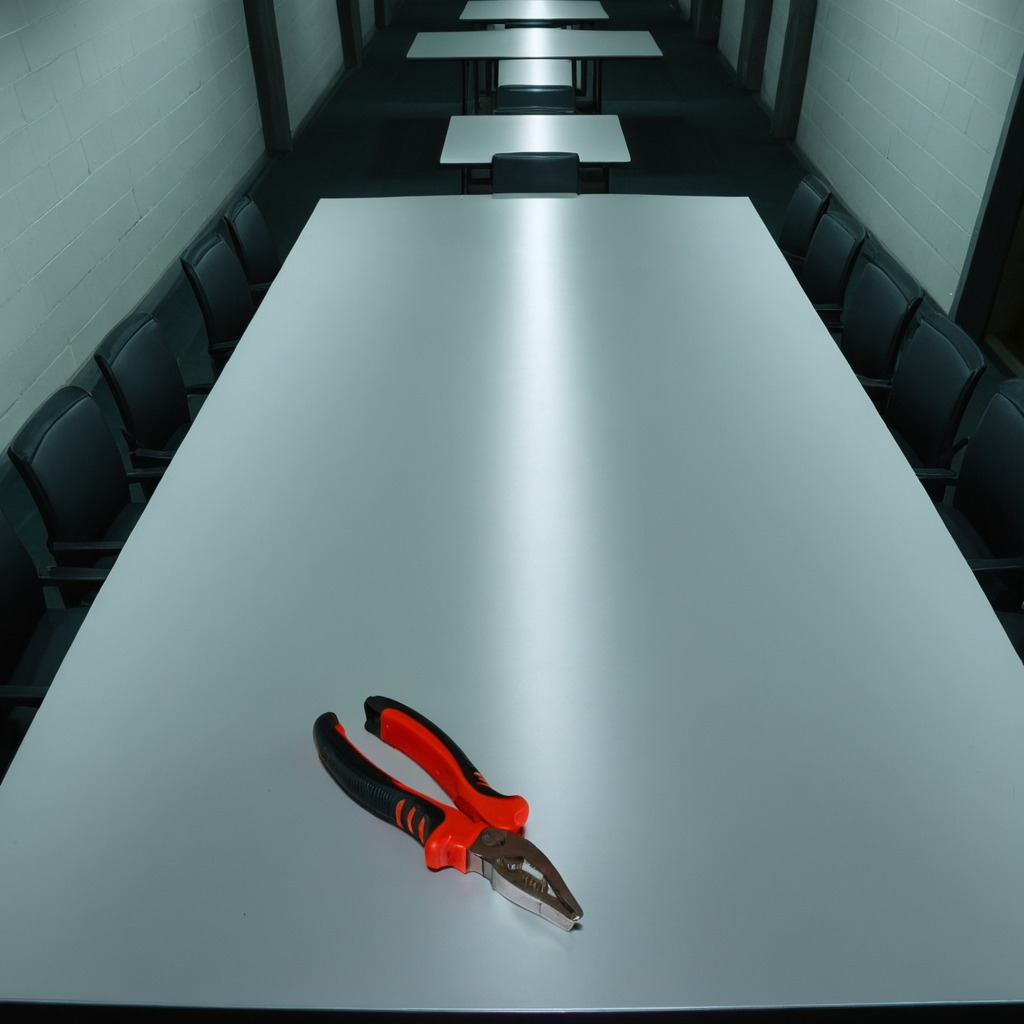
A plier is lying on a clean empty table in a railway signal maintenance room lit by harsh overhead fluorescents.